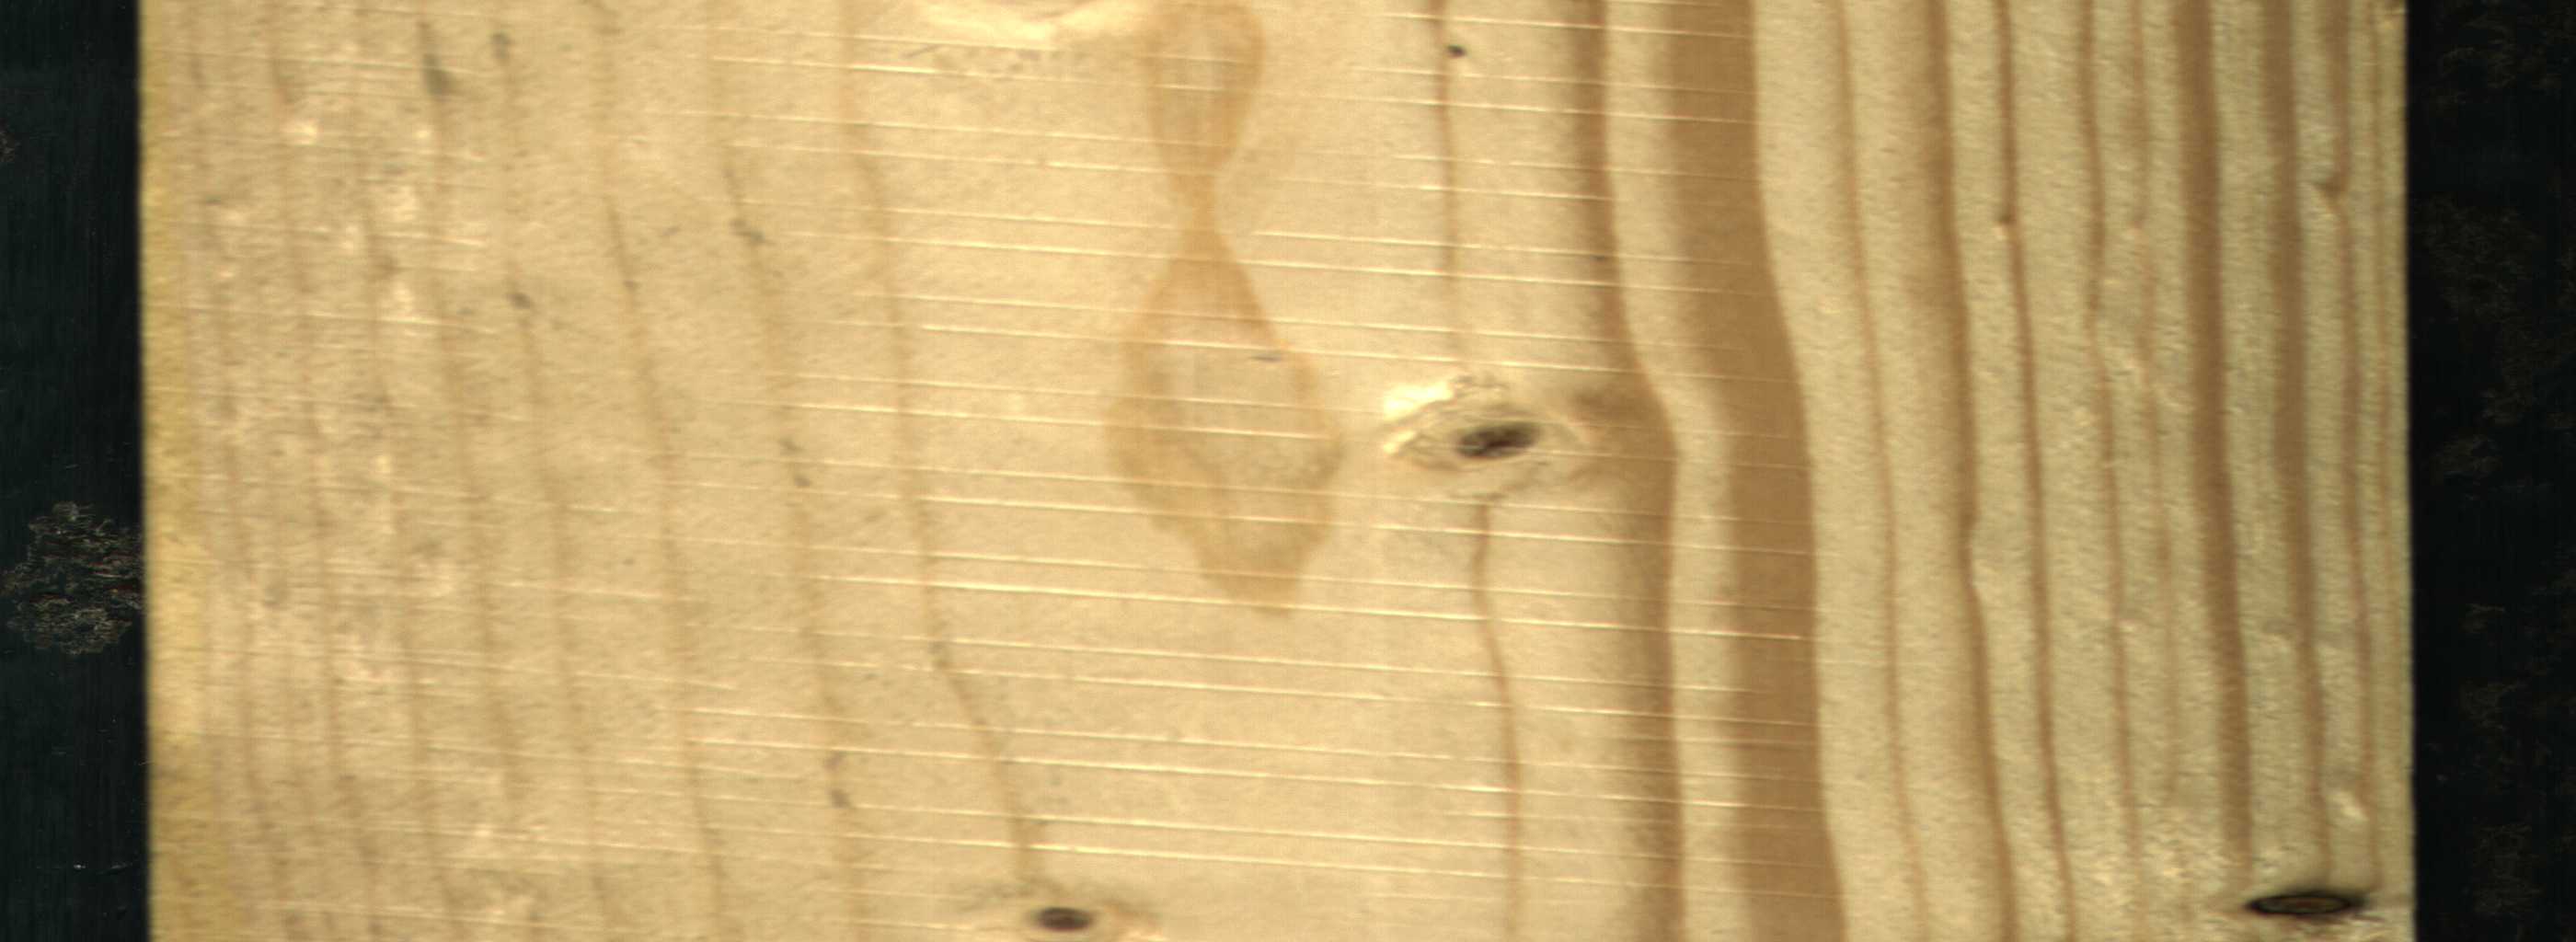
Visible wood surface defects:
Dead_Knot
Dead_Knot
Live_Knot
Live_Knot